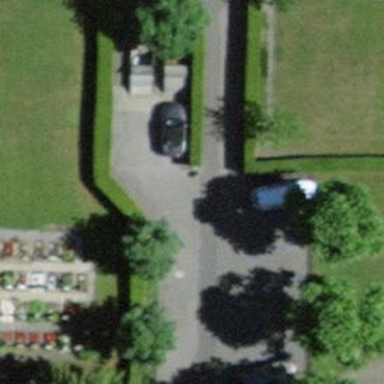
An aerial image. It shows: Hedge acting as barrier.